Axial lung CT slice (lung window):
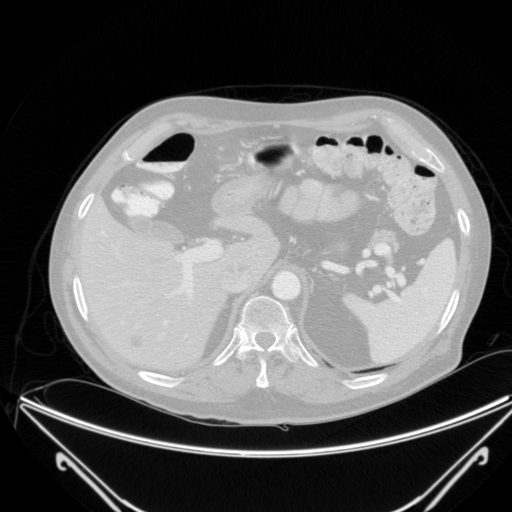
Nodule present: no